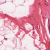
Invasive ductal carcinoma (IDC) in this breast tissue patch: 0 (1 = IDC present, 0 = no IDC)